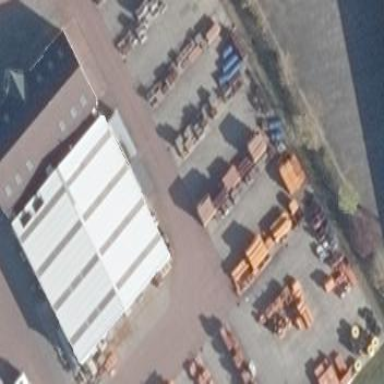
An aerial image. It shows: Industrial building with gabled roof.